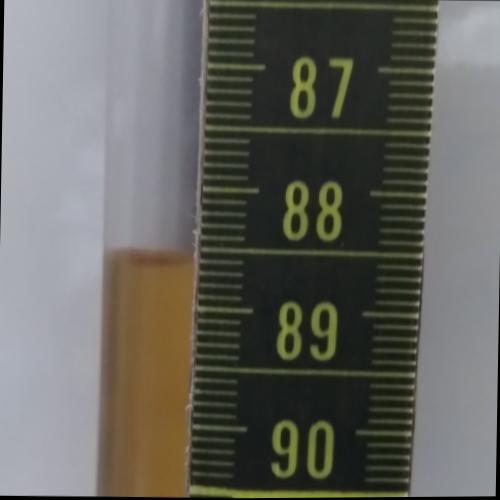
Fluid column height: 88.6 cm